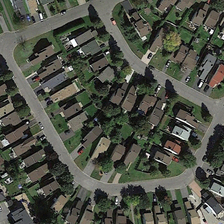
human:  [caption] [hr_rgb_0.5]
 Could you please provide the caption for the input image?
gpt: this area is an upscale neighborhood .

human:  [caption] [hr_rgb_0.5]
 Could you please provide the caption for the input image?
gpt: many tall trees were planted around the houses .

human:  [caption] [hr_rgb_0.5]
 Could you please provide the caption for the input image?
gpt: this area is an upscale neighborhood .

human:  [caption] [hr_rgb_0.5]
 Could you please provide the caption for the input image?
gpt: many tall trees were planted around the houses .

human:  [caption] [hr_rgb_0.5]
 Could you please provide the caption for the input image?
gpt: this area is an upscale neighborhood .